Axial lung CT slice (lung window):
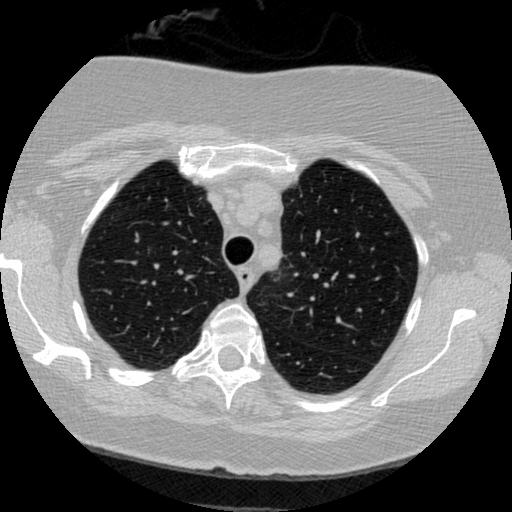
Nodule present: no